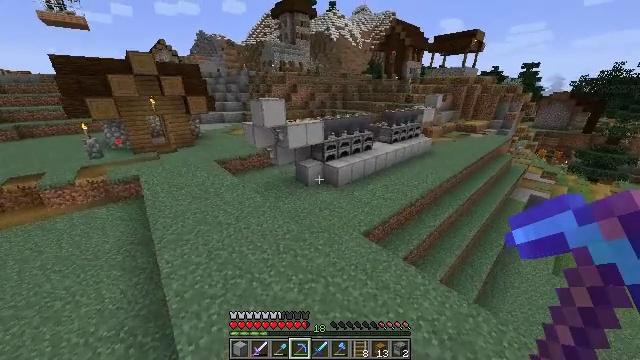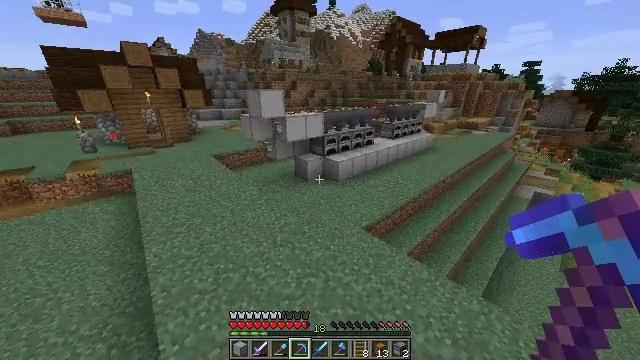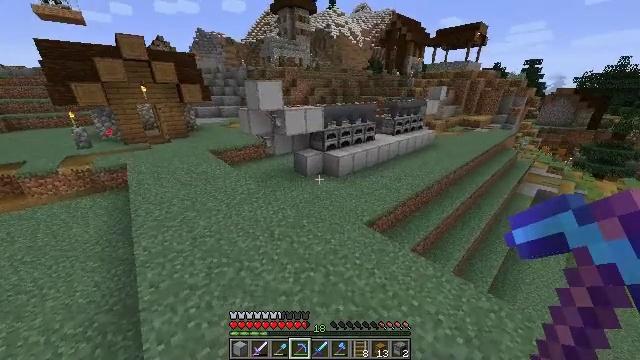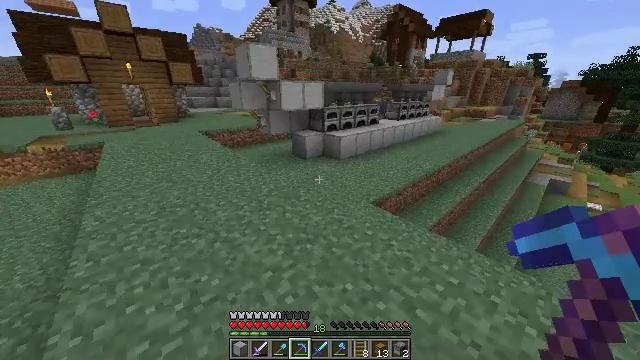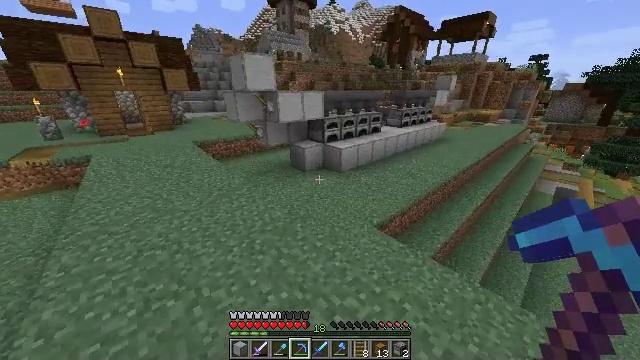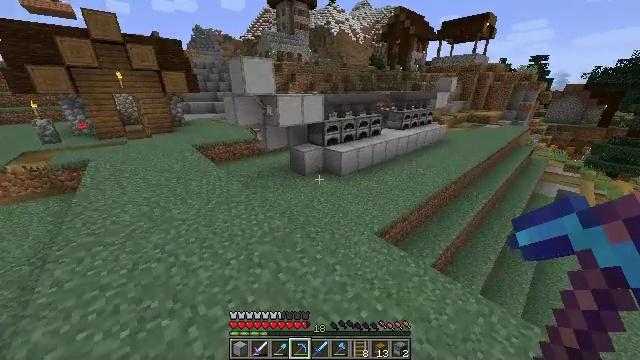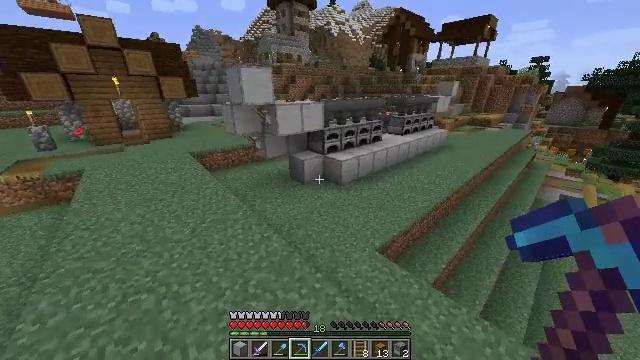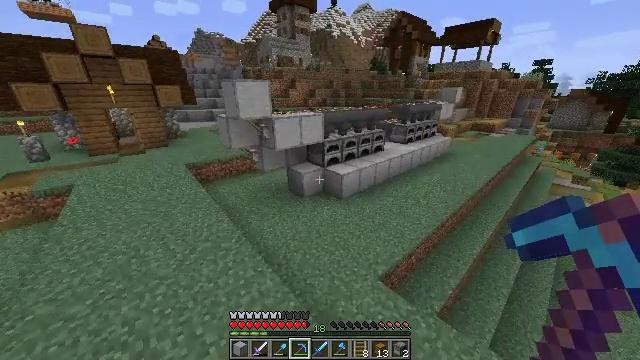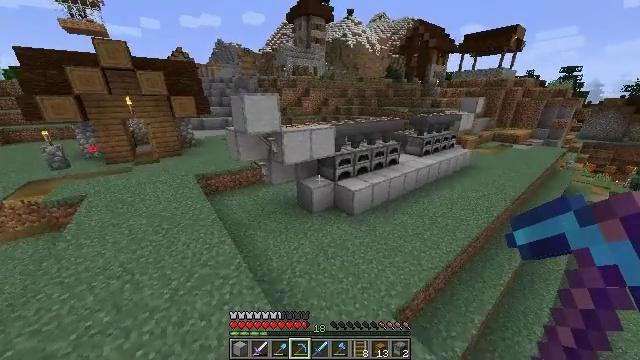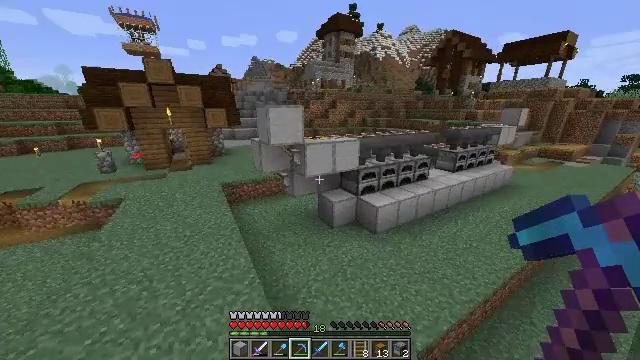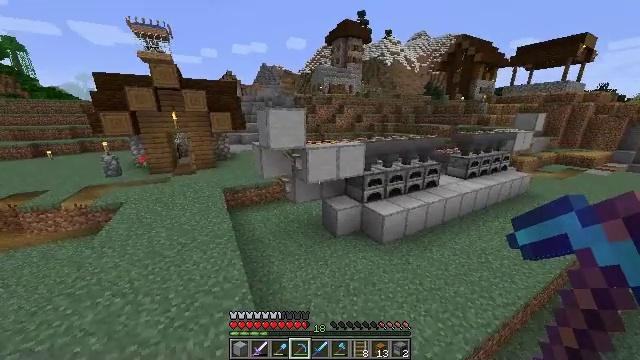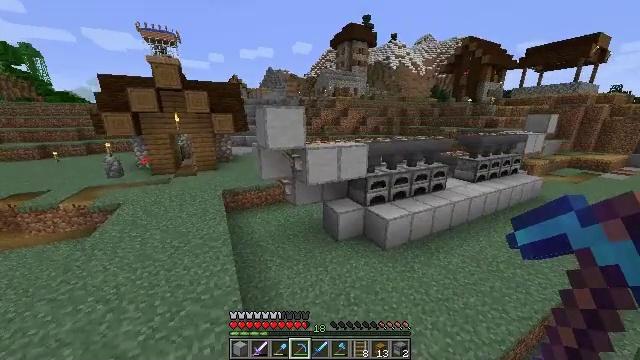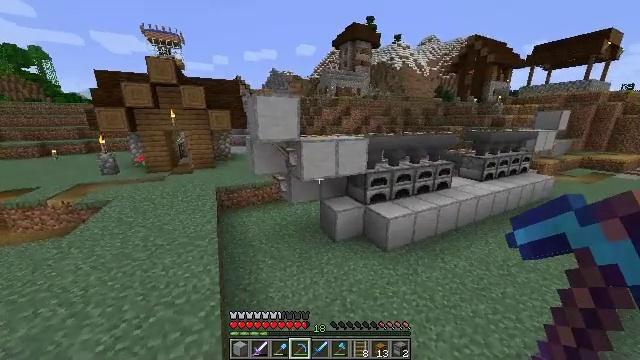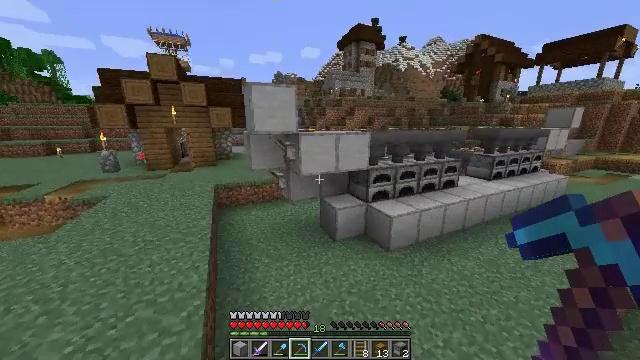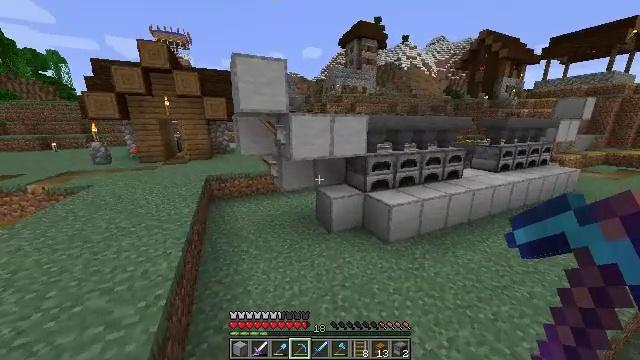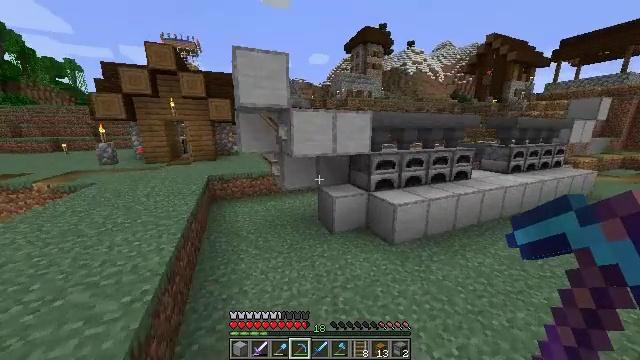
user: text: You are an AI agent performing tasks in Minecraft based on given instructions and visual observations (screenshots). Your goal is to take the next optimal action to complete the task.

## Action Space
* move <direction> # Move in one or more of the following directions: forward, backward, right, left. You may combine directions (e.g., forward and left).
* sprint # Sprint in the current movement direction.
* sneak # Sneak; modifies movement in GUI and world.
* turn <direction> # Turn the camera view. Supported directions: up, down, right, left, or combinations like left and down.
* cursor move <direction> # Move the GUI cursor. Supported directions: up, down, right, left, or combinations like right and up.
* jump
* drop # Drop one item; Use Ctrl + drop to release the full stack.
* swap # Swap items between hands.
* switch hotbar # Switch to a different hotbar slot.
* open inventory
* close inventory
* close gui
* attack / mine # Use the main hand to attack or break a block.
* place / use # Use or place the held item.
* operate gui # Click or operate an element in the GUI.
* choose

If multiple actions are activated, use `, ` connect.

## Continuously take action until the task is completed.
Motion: motion action
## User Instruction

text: Break the smooth stone to collect it.
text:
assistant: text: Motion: move forward, sprint, jump
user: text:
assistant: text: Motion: move forward, sprint, jump
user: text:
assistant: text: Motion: move forward, sprint, jump
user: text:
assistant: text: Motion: move forward, jump
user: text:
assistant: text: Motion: move forward, jump
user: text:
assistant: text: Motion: move forward and move right, jump
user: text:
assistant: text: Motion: move forward and move right, jump
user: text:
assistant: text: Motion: move forward and move right, turn left and up, jump
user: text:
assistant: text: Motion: move forward and move right, turn left and up, jump
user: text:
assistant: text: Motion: move forward and move right, turn left and up
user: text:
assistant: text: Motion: move forward and move right, turn left
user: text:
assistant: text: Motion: move forward and move right
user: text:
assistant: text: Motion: move forward and move right, turn left
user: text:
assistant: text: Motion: move forward and move right
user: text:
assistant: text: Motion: move forward and move right, turn left and up
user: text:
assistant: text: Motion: turn left and up
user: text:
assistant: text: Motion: turn up
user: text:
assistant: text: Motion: no_op
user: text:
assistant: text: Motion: no_op
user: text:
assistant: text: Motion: no_op
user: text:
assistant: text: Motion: no_op
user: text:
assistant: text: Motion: no_op
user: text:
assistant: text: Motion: no_op
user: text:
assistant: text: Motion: no_op
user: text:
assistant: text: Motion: no_op
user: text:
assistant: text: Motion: no_op
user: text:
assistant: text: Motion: no_op
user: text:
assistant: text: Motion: turn down
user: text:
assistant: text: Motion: turn down
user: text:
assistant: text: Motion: turn down